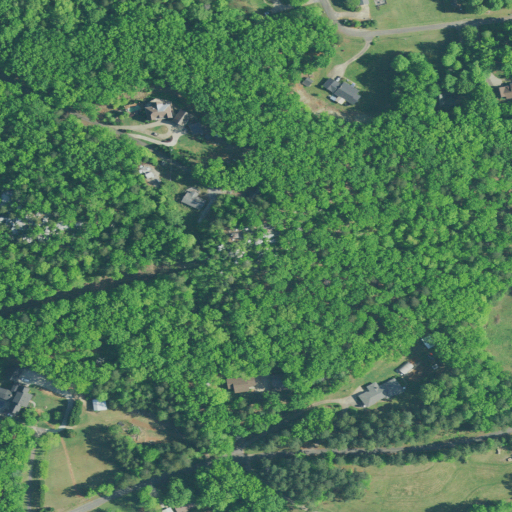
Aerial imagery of mountain in South Carolina named Draytonville Mountain containing deciduous forest, open development, pasture, mixed forest, low intensity development, and medium intensity development